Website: apple
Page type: account-dashboard
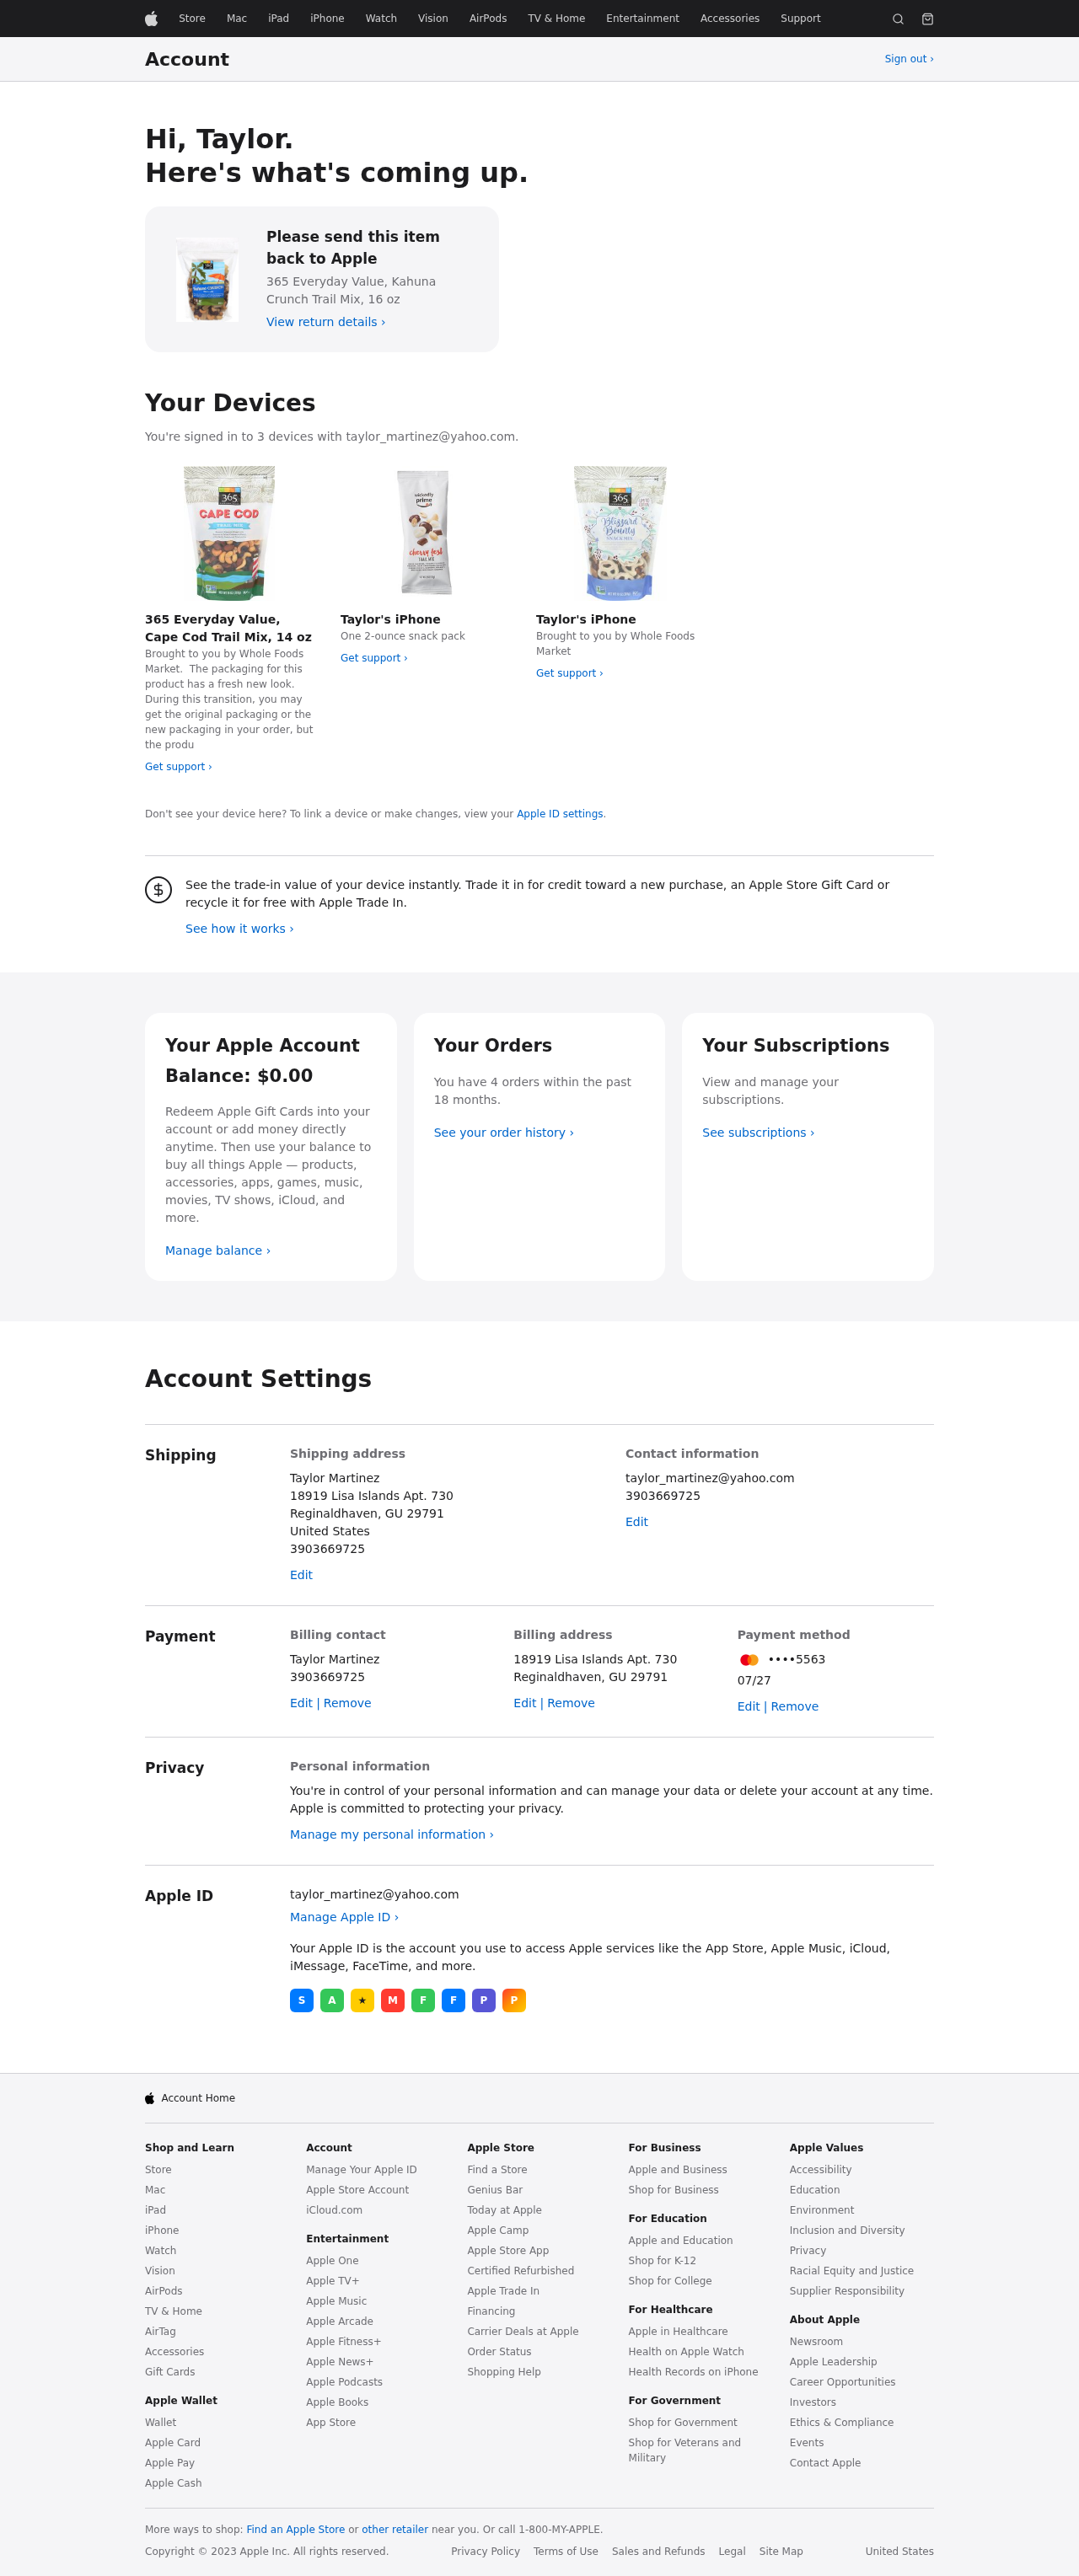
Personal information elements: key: PII_CITY_STATE_ZIP
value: Reginaldhaven, GU 29791
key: PII_EMAIL
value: taylor_martinez@yahoo.com
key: PII_FIRSTNAME
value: Taylor
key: PII_FULLNAME
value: Taylor Martinez
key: PII_PHONE
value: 3903669725
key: PII_STREET
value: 18919 Lisa Islands Apt. 730
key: PII_LOGIN_USERNAME
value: taylor_martinez
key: PII_EMAIL2
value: taylor_martinez@yahoo.com
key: PII_EMAIL3
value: taylor_martinez@yahoo.com
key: PII_LOGIN_USERNAME2
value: taylor_martinez
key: PII_LOGIN_USERNAME3
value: taylor_martinez
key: PII_PHONE_LINE
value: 9725
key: PII_PHONE_SUFFIX
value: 9725
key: PII_PHONE2
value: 3903669725
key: PII_PHONE3
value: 3903669725
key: PII_PHONE_NUMERIC
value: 3903669725
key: PII_PHONE_LINE_NUMERIC
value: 9725
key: PII_PHONE_SUFFIX_NUMERIC
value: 9725
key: PII_PHONE2_NUMERIC
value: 3903669725
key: PII_PHONE3_NUMERIC
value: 3903669725
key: PII_PHONE_DIGITS
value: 3903669725
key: PII_PHONE_LAST4
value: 9725
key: PII_LASTNAME
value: Martinez
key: PII_FULLNAME2
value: Taylor Martinez
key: PII_FULLNAME3
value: Taylor Martinez
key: PII_FIRSTNAME2
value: Taylor
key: PII_FIRSTNAME3
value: Taylor
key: PII_LASTNAME2
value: Martinez
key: PII_LASTNAME3
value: Martinez
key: PII_FIRSTNAME_DERIVED
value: Taylor
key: PII_LASTNAME_DERIVED
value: Martinez
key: PII_FULLNAME_DERIVED
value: Taylor Martinez
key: PII_NAME_FULL_DERIVED
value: Taylor Martinez
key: PII_STREET2
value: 18919 Lisa Islands Apt. 730
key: PII_CITY_STATE_ZIP2
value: Reginaldhaven, GU 29791
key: PII_CARD_LAST4
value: ••••5563
Product elements: key: PRODUCT1_NAME
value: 365 Everyday Value, Kahuna Crunch Trail Mix, 16 oz
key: PRODUCT2_DESC
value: Brought to you by Whole Foods Market.  The packaging for this product has a fresh new look. During this transition, you may get the original packaging or the new packaging in your order, but the produ
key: PRODUCT2_NAME
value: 365 Everyday Value, Cape Cod Trail Mix, 14 oz
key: PRODUCT3_DESC
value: One 2-ounce snack pack
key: PRODUCT4_DESC
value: Brought to you by Whole Foods Market
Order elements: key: ORDER_COUNT
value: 4
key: ORDER_HISTORY_MONTHS
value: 18
Other elements: key: NUM_DEVICES
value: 3
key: ACCOUNT_BALANCE
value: $0.00